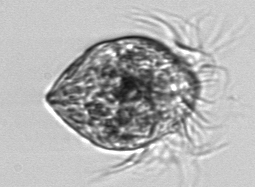
Label: Strombidium_morphotype1